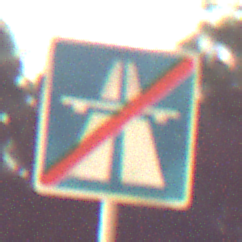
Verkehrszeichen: EndeAutbahn
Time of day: Night
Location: Outdoor (Suburban)
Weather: Clear
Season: NotSpecified
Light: Artificial